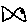
Label: fish